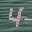
Label: 4